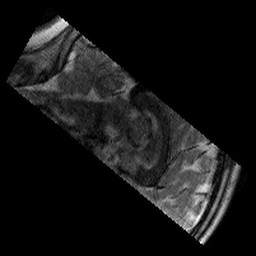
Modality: T2w
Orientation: sagittal
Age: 11
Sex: female
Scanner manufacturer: siemens
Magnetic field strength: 3 T
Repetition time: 9.23 s
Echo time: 0.067 s